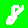
Digit: 8